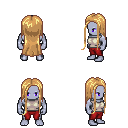
a pixel art fantasy rpg character, male body template, dark elf, purple skin, white sleeveless shirt, red pants, light blonde extra-long hairstyle, four views (front, back, left, right), 2x2 character sprite sheet, small pixel art, hard edges, no anti-aliasing